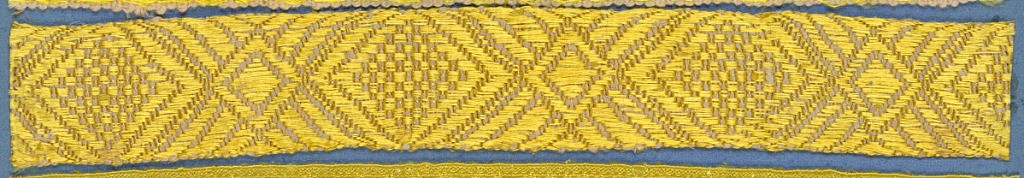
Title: Trimming
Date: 19th century
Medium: silk Technique: woven
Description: Yellow and pink trimming fragment in a design of alternating large and small lozenges.